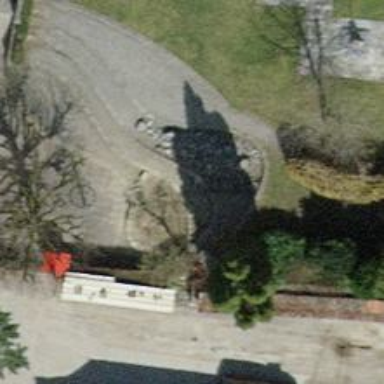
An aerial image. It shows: Playground with playhouse.